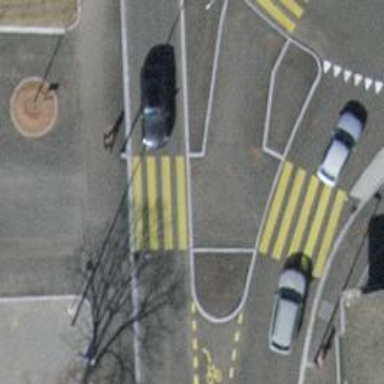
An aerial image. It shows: Uncontrolled zebra crossing on the road.